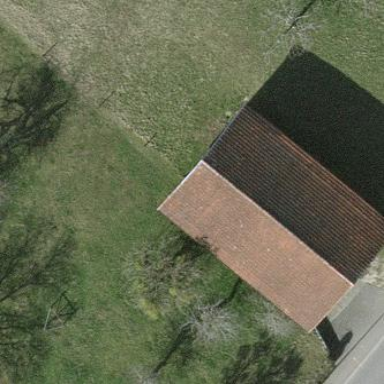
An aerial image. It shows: Simple house.